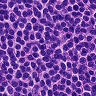
Metastatic tissue present: no